Question: If I make a two way summary statistics table in Stata using 'table', can I add another column that is the of two other columns?
Say that I have three variables ('a, b, c'). I generate quintiles on 'a' and 'b' then generate a two-way table of means of 'c' in each quintile-quintile intersection. I would like to generate a sixth column that is the difference of mean 'c' between the top and bottom quintiles of 'b' for each quintile of 'a'.
I can generate the table of mean 'c' for each quintile-quintile intersection, but I can't figure out the difference column.
'''
* generate data
clear
set obs 2000
generate a = rnormal()
generate b = rnormal()
generate c = rnormal()
* generate quantiles for for a and b
xtile a_q = a, nquantiles(5)
xtile b_q = b, nquantiles(5)
* calculate the means of each quintile intersection
table a_q b_q, c(mean c)
* if I want the top and bottom b quantiles
table a_q b_q if b_q == 1 | b_q == 5, c(mean c)
'''
---
: Here's an example of what I would like to do.
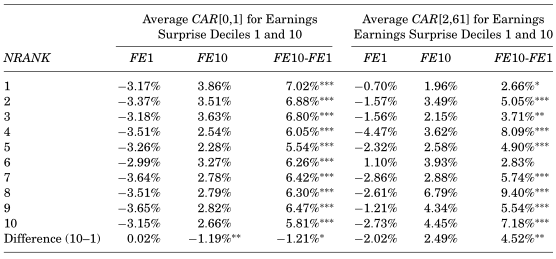
Answer: With the 'collapse' command you can create customized tables like the one you have in mind.
'''
preserve
collapse (mean) c, by(a_q b_q)
keep if inlist(b_q, 1, 5)
reshape wide c, i(a_q) j(b_q)
gen c5_c1 = c5 - c1
set obs '=_N + 1'
replace c1 = c1['=_N - 1'] - c1[1] if mi(a_q)
replace c5 = c5['=_N - 1'] - c5[1] if mi(a_q)
replace c5_c1 = c5_c1['=_N - 1'] - c5_c1[1] if mi(a_q)
list, sep(0) noobs
restore
'''
Then you should obtain something like this in your output:
'''
+-----------------------------------------+
| a_q c1 c5 c5_c1 |
|-----------------------------------------|
| 1 .<PHONE> .<PHONE> -.<PHONE> |
| 2 .<PHONE> -.<PHONE> -.<PHONE> |
| 3 .022957 .<PHONE> .<PHONE> |
| 4 .<PHONE> .<PHONE> .<PHONE> |
| 5 -.<PHONE> .<PHONE> .<PHONE> |
| . -.<PHONE> -.<PHONE> .<PHONE> |
+-----------------------------------------+
'''
If you are not very familiar with Stata, the following help pages might be useful in understanding the code
'''
help _variables
help subscripting
'''